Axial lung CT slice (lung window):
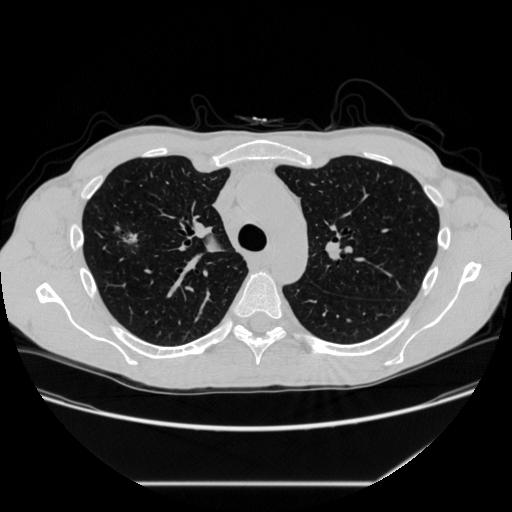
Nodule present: yes
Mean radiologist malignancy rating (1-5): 4.5